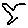
Label: bird